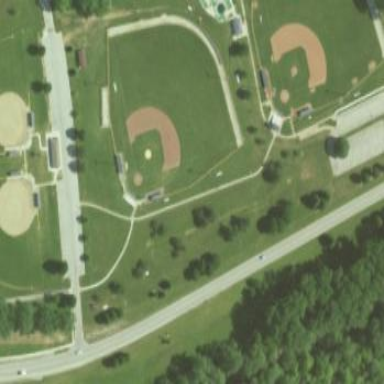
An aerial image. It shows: Baseball pitch for leisure land.